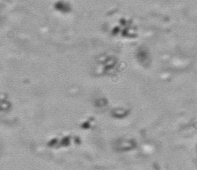
Label: Phaeocystis